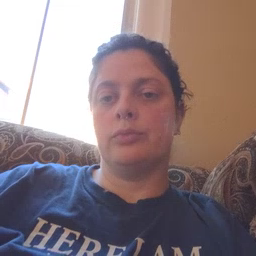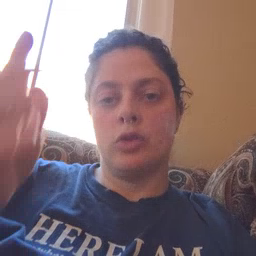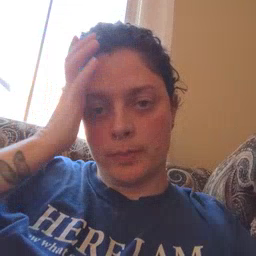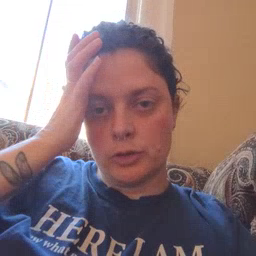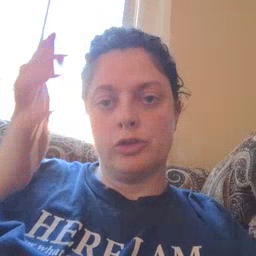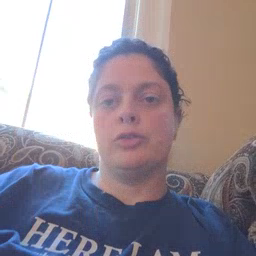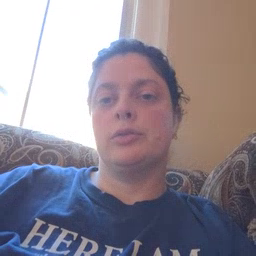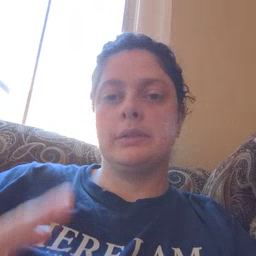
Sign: garbage